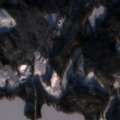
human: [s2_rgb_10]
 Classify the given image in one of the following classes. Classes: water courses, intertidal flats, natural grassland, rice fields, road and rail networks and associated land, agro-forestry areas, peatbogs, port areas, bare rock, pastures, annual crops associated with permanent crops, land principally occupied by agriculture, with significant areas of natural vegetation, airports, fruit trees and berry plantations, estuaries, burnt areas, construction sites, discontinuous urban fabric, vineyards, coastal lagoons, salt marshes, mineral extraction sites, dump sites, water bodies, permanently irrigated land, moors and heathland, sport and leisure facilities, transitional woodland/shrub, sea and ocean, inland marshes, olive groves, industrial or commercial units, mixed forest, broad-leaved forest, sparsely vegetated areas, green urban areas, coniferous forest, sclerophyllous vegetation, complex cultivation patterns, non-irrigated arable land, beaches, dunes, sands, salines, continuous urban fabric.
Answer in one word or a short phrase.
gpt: coniferous forest, mixed forest, transitional woodland/shrub, water bodies